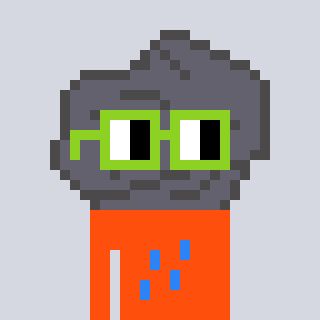
a pixel art character with square light green glasses, a rock-shaped head and a orange-colored body on a cool background